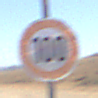
Verkehrszeichen: Geschwindigkeit100
Umgebung: Outdoor, RoadRail
Tageszeit: Midday
Wetter: Clear
Licht: Natural
Jahreszeit: Summer
Kontrast: HighContrast